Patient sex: M
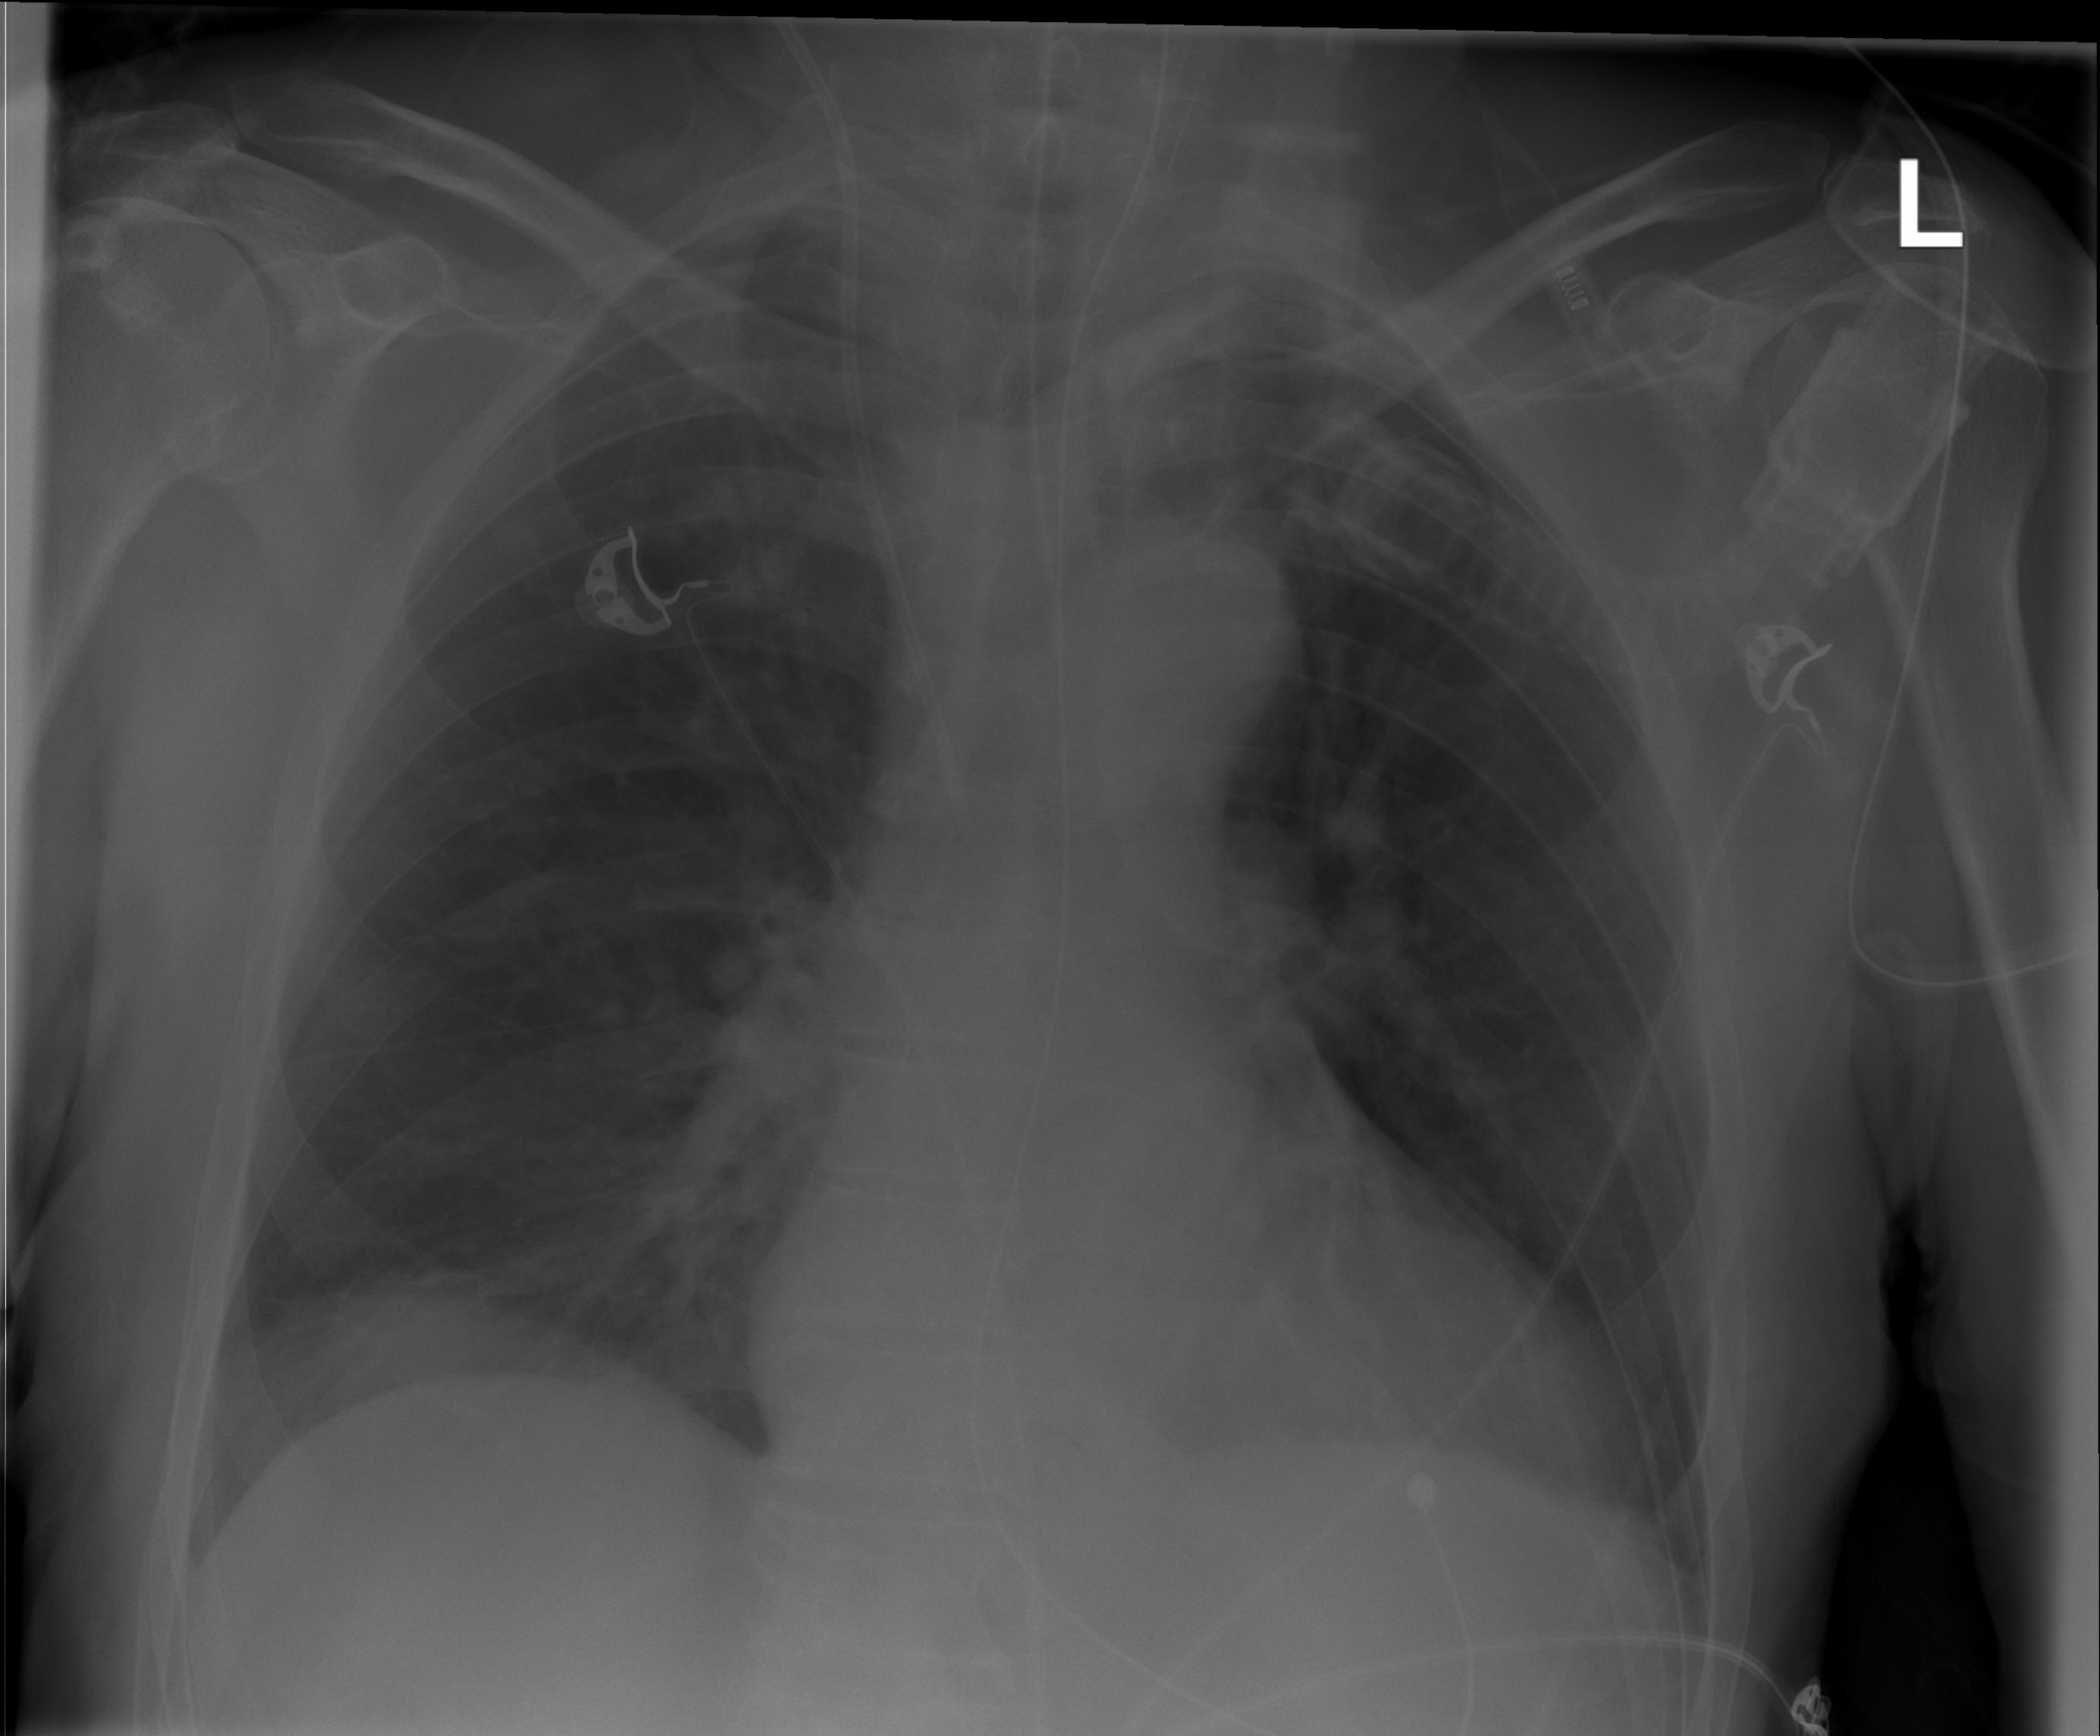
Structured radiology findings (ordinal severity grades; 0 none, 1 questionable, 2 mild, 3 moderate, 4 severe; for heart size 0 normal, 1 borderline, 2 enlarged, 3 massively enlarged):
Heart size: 1
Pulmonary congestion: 0
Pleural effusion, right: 0
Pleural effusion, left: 1
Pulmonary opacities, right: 0
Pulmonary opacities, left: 0
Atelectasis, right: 2
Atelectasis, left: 2